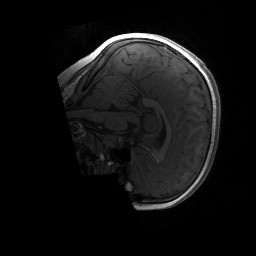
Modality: T1w
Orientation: sagittal
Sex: female
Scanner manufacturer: siemens
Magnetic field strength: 3 T
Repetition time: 1.9 s
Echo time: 0.00243 s